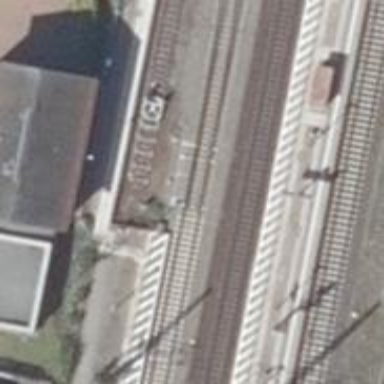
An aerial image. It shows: Railway switch with the turnout on the left side.